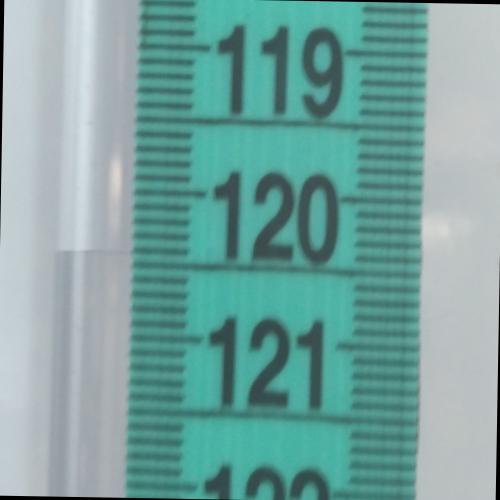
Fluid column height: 120.4 cm